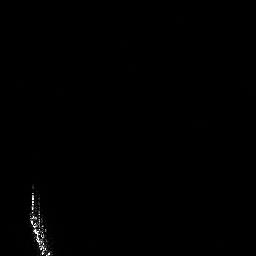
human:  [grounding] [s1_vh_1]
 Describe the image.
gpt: In the satellite image, there is  <ref>1 large ship </ref> <box>[[9, 71, 20, 99, 0]]</box> located at bottom left.